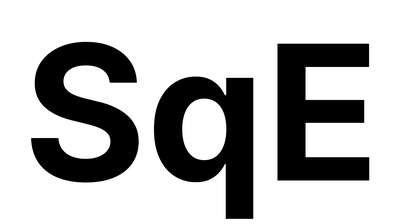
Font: Inter_Bold